Field crop: tomato
Growth stage: 1
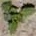
Species: solanum